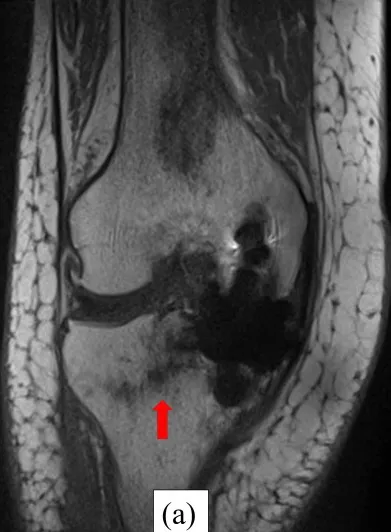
MRI and radiography at five weeks postoperatively. . (a) Postoperative radiography shows no fracture line.
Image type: radiology (mri)